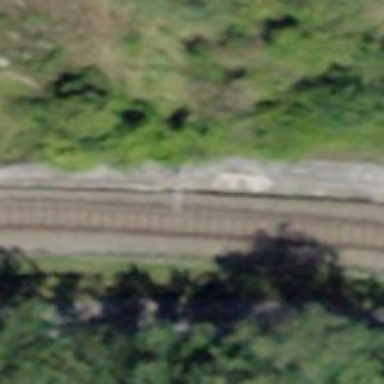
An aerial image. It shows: Retaining wall.